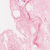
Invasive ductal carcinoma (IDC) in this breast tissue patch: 0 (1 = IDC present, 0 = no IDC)